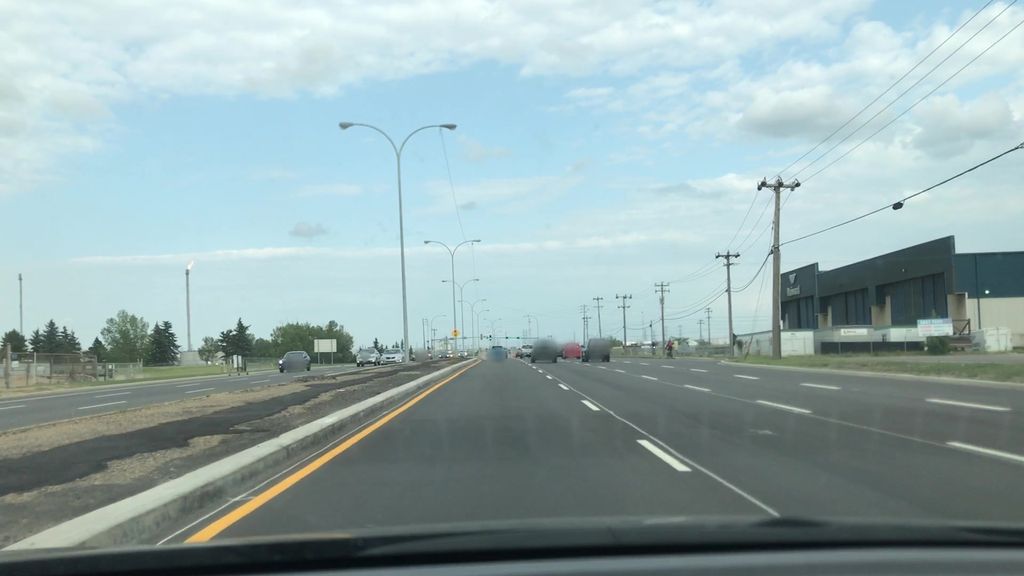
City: edmonton